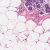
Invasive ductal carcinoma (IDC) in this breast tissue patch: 0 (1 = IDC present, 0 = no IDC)